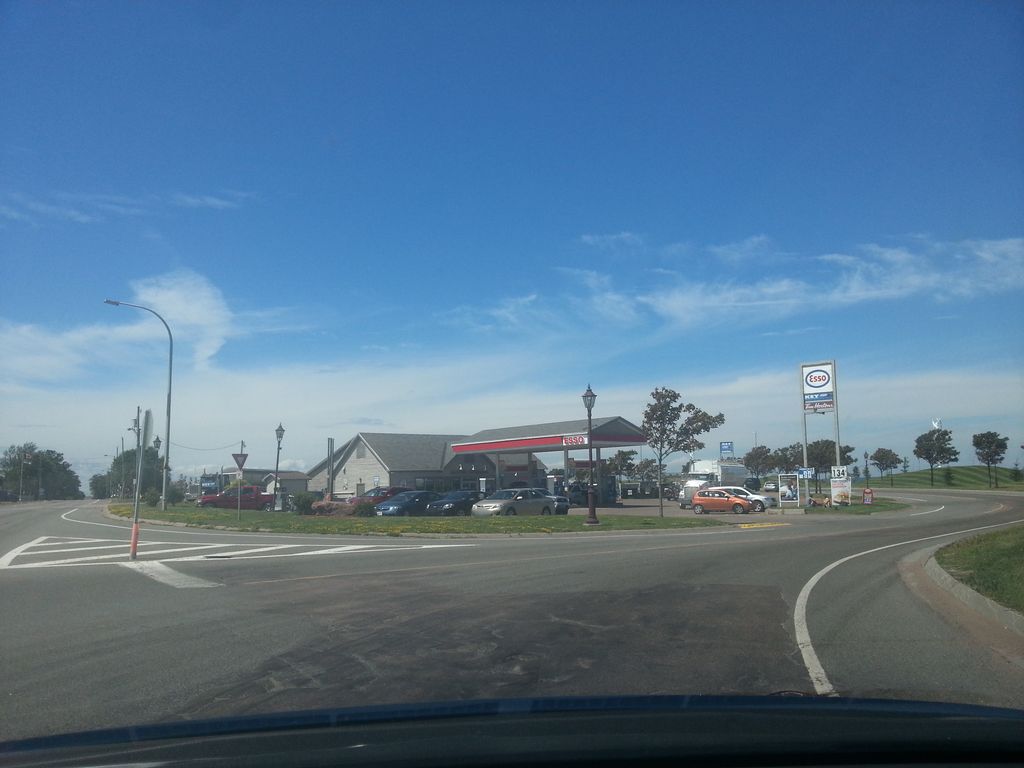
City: charlottetown